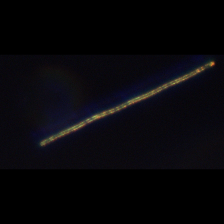
Taxon: Guinardia
Group: Diatoms